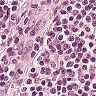
Metastatic tissue present: no